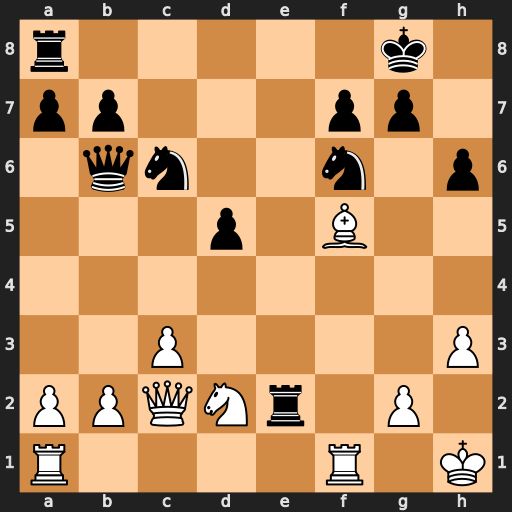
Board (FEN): r5k1/pp3pp1/1qn2n1p/3p1B2/8/2P4P/PPQNr1P1/R4R1K
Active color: w
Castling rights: -
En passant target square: -
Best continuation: Nc4 Qa6 Qxe2